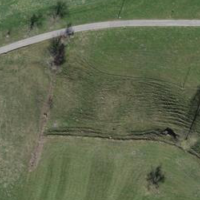
EUNIS habitat code: 24
Species observed at this site:
Chorthippus biguttulus